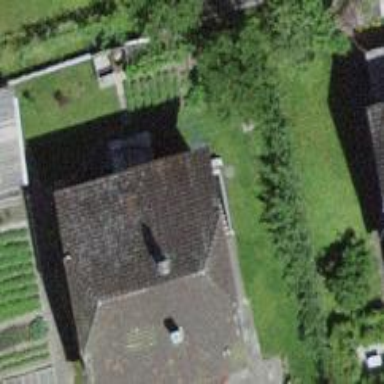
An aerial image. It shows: Half-hipped roof building.